Interaction volume radius: 5 \u00c5
Interaction volume height: 10 \u00c5
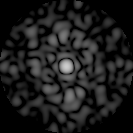
Disorder parameter: 0.7954